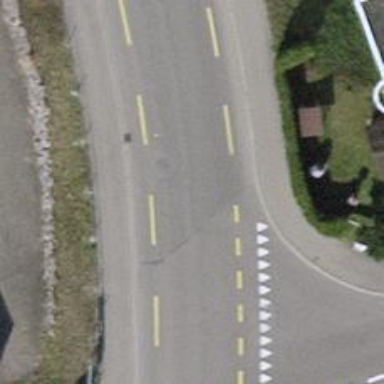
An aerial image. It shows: Tertiary road with asphalt surface and designated cycle lane.